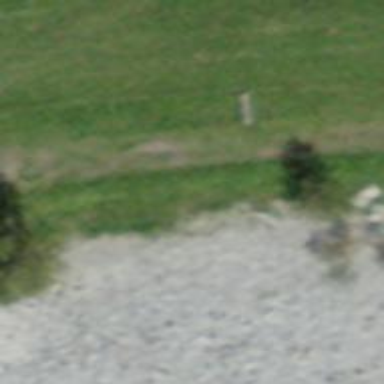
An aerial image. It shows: Bench.